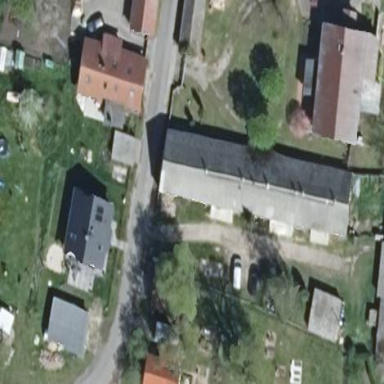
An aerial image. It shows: Building with gabled roof oriented along its structure. The roof is colored grey.